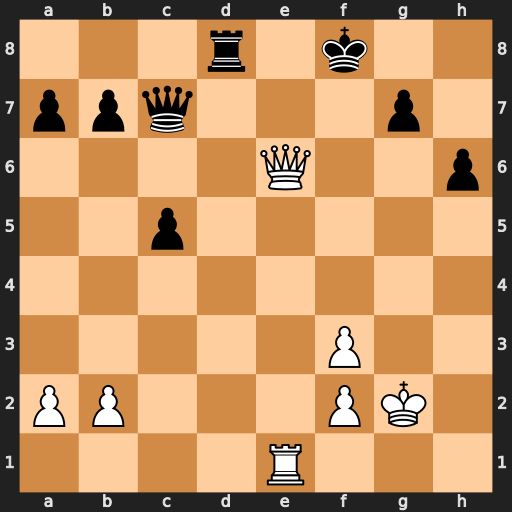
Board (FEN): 3r1k2/ppq3p1/4Q2p/2p5/8/5P2/PP3PK1/4R3
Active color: w
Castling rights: -
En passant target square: -
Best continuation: Re5 Qxe5 Qxe5